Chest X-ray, PA view. Patient: 26 years old, sex F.
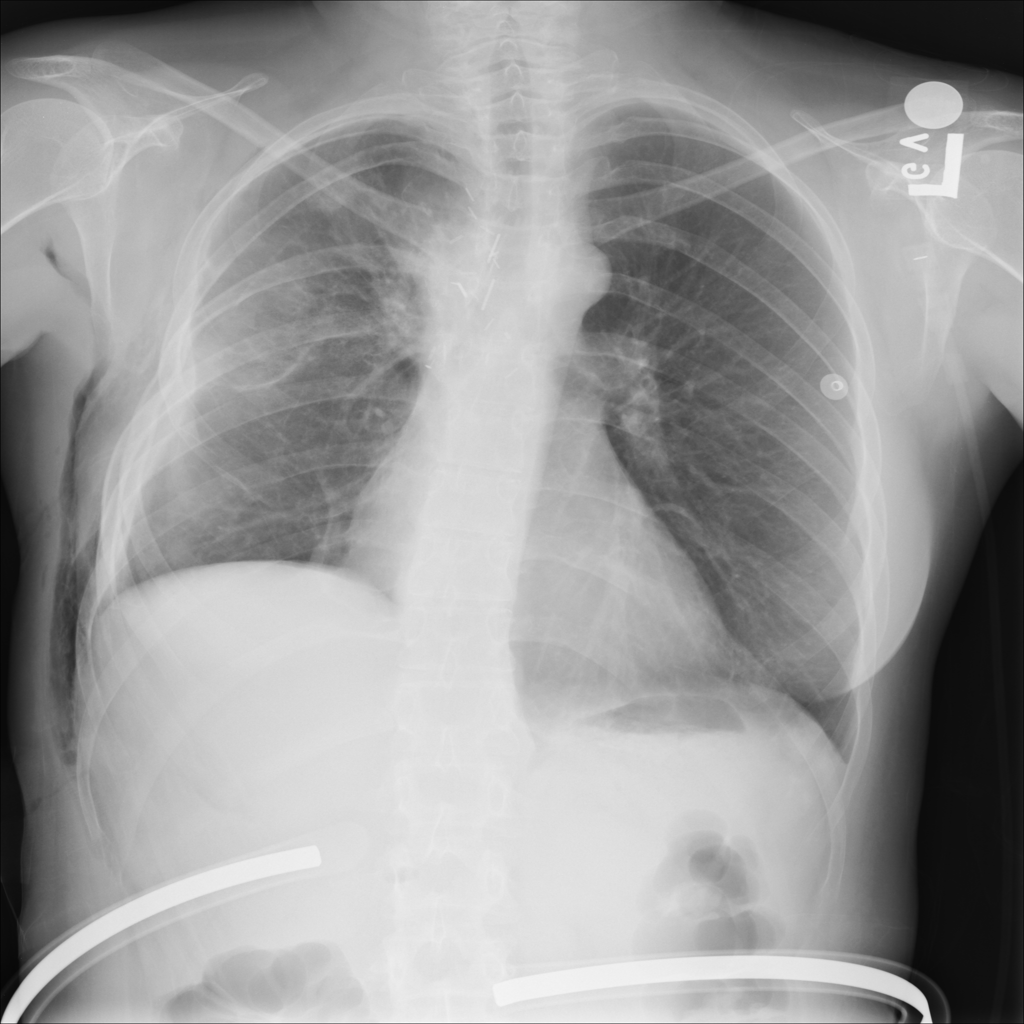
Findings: Infiltration